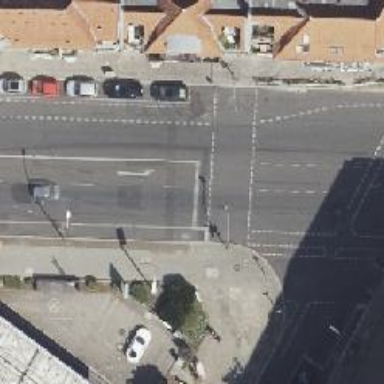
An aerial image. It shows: Secondary road with asphalt surface. There is separate sidewalk and lane for cycling on both sides.